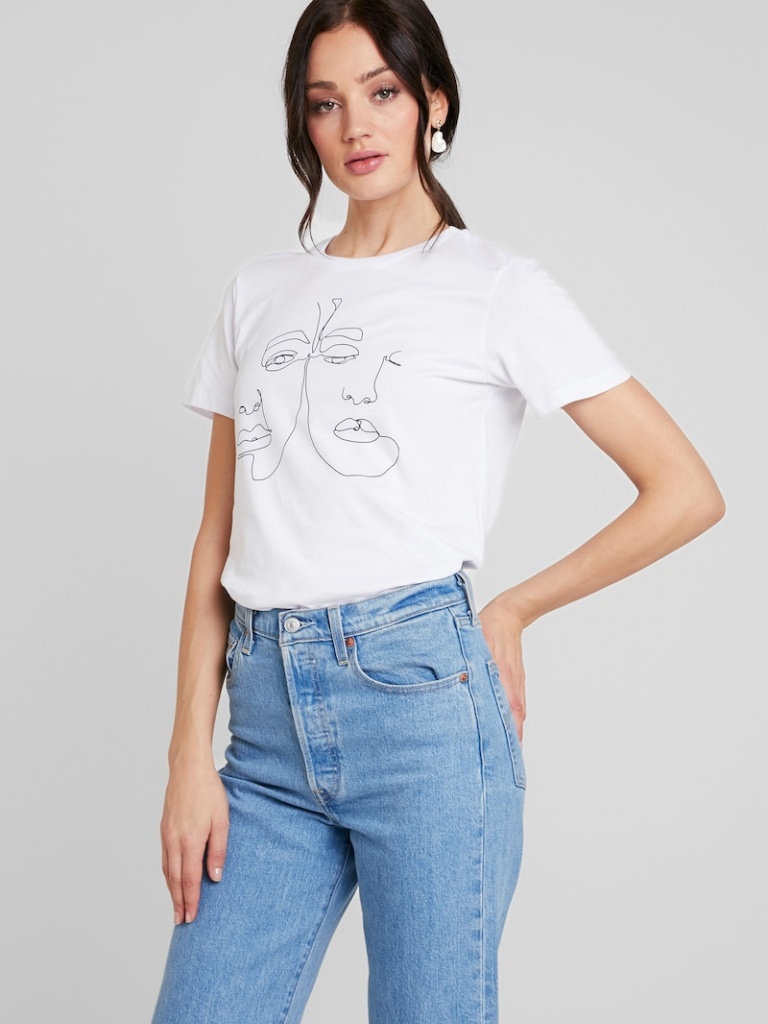
cotton tight short sleeve hip length Fully Tucked in crew t-shirt